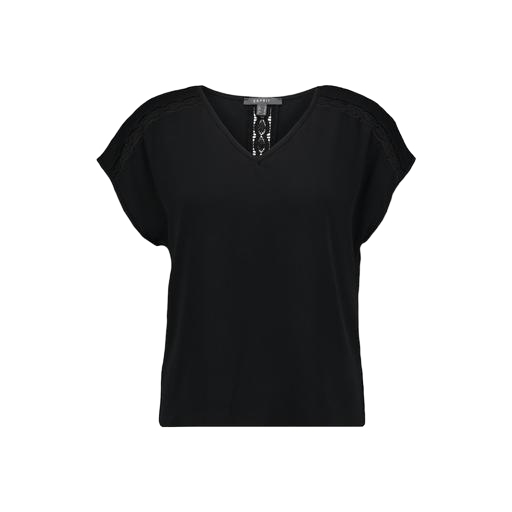
black v-neck t-shirt only macy, black v-neck top only macy, black lace-sleeve v-neck top only macy, white background